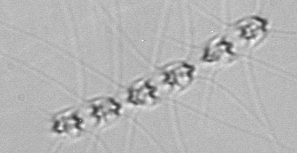
Label: Chaetoceros_didymus